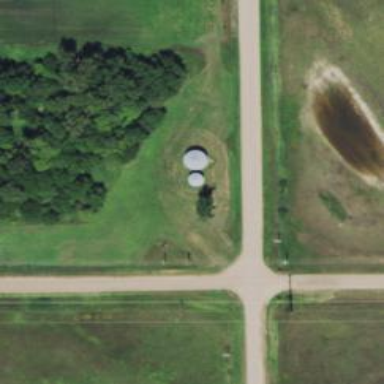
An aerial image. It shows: Silo.